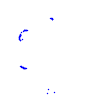
Particle: kaon